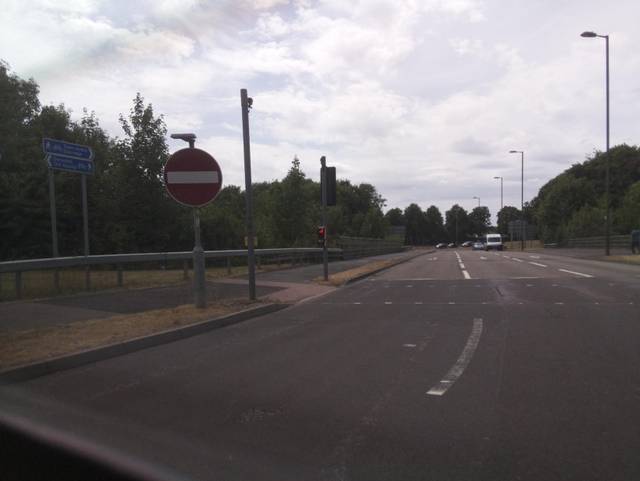
Region: United Kingdom
Coordinates: 51.278, -1.075